Interaction volume radius: 10 \u00c5
Interaction volume height: 40 \u00c5
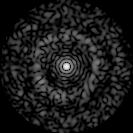
Disorder parameter: 0.8205